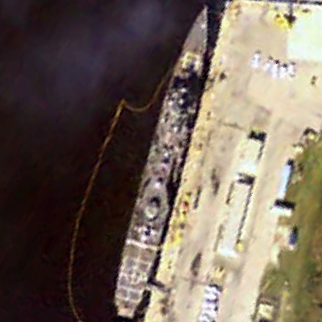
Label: cruiser